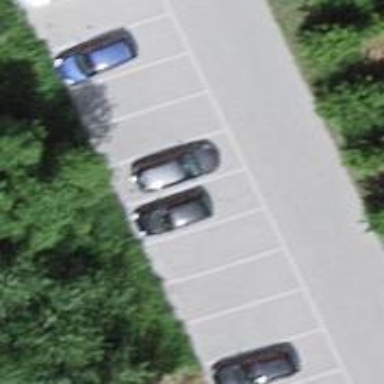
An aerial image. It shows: Parking lane.